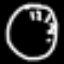
Label: clock